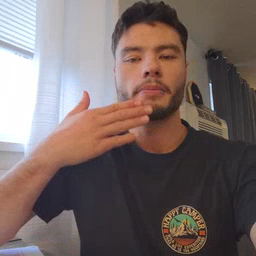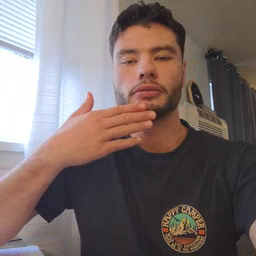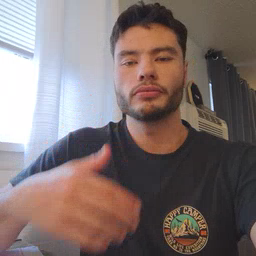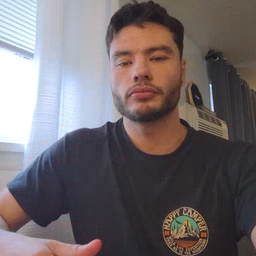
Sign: napkin